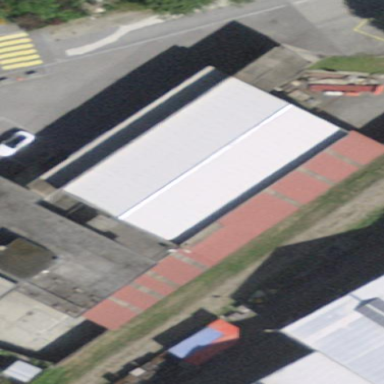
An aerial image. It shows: Building that houses car repair shop.